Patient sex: M
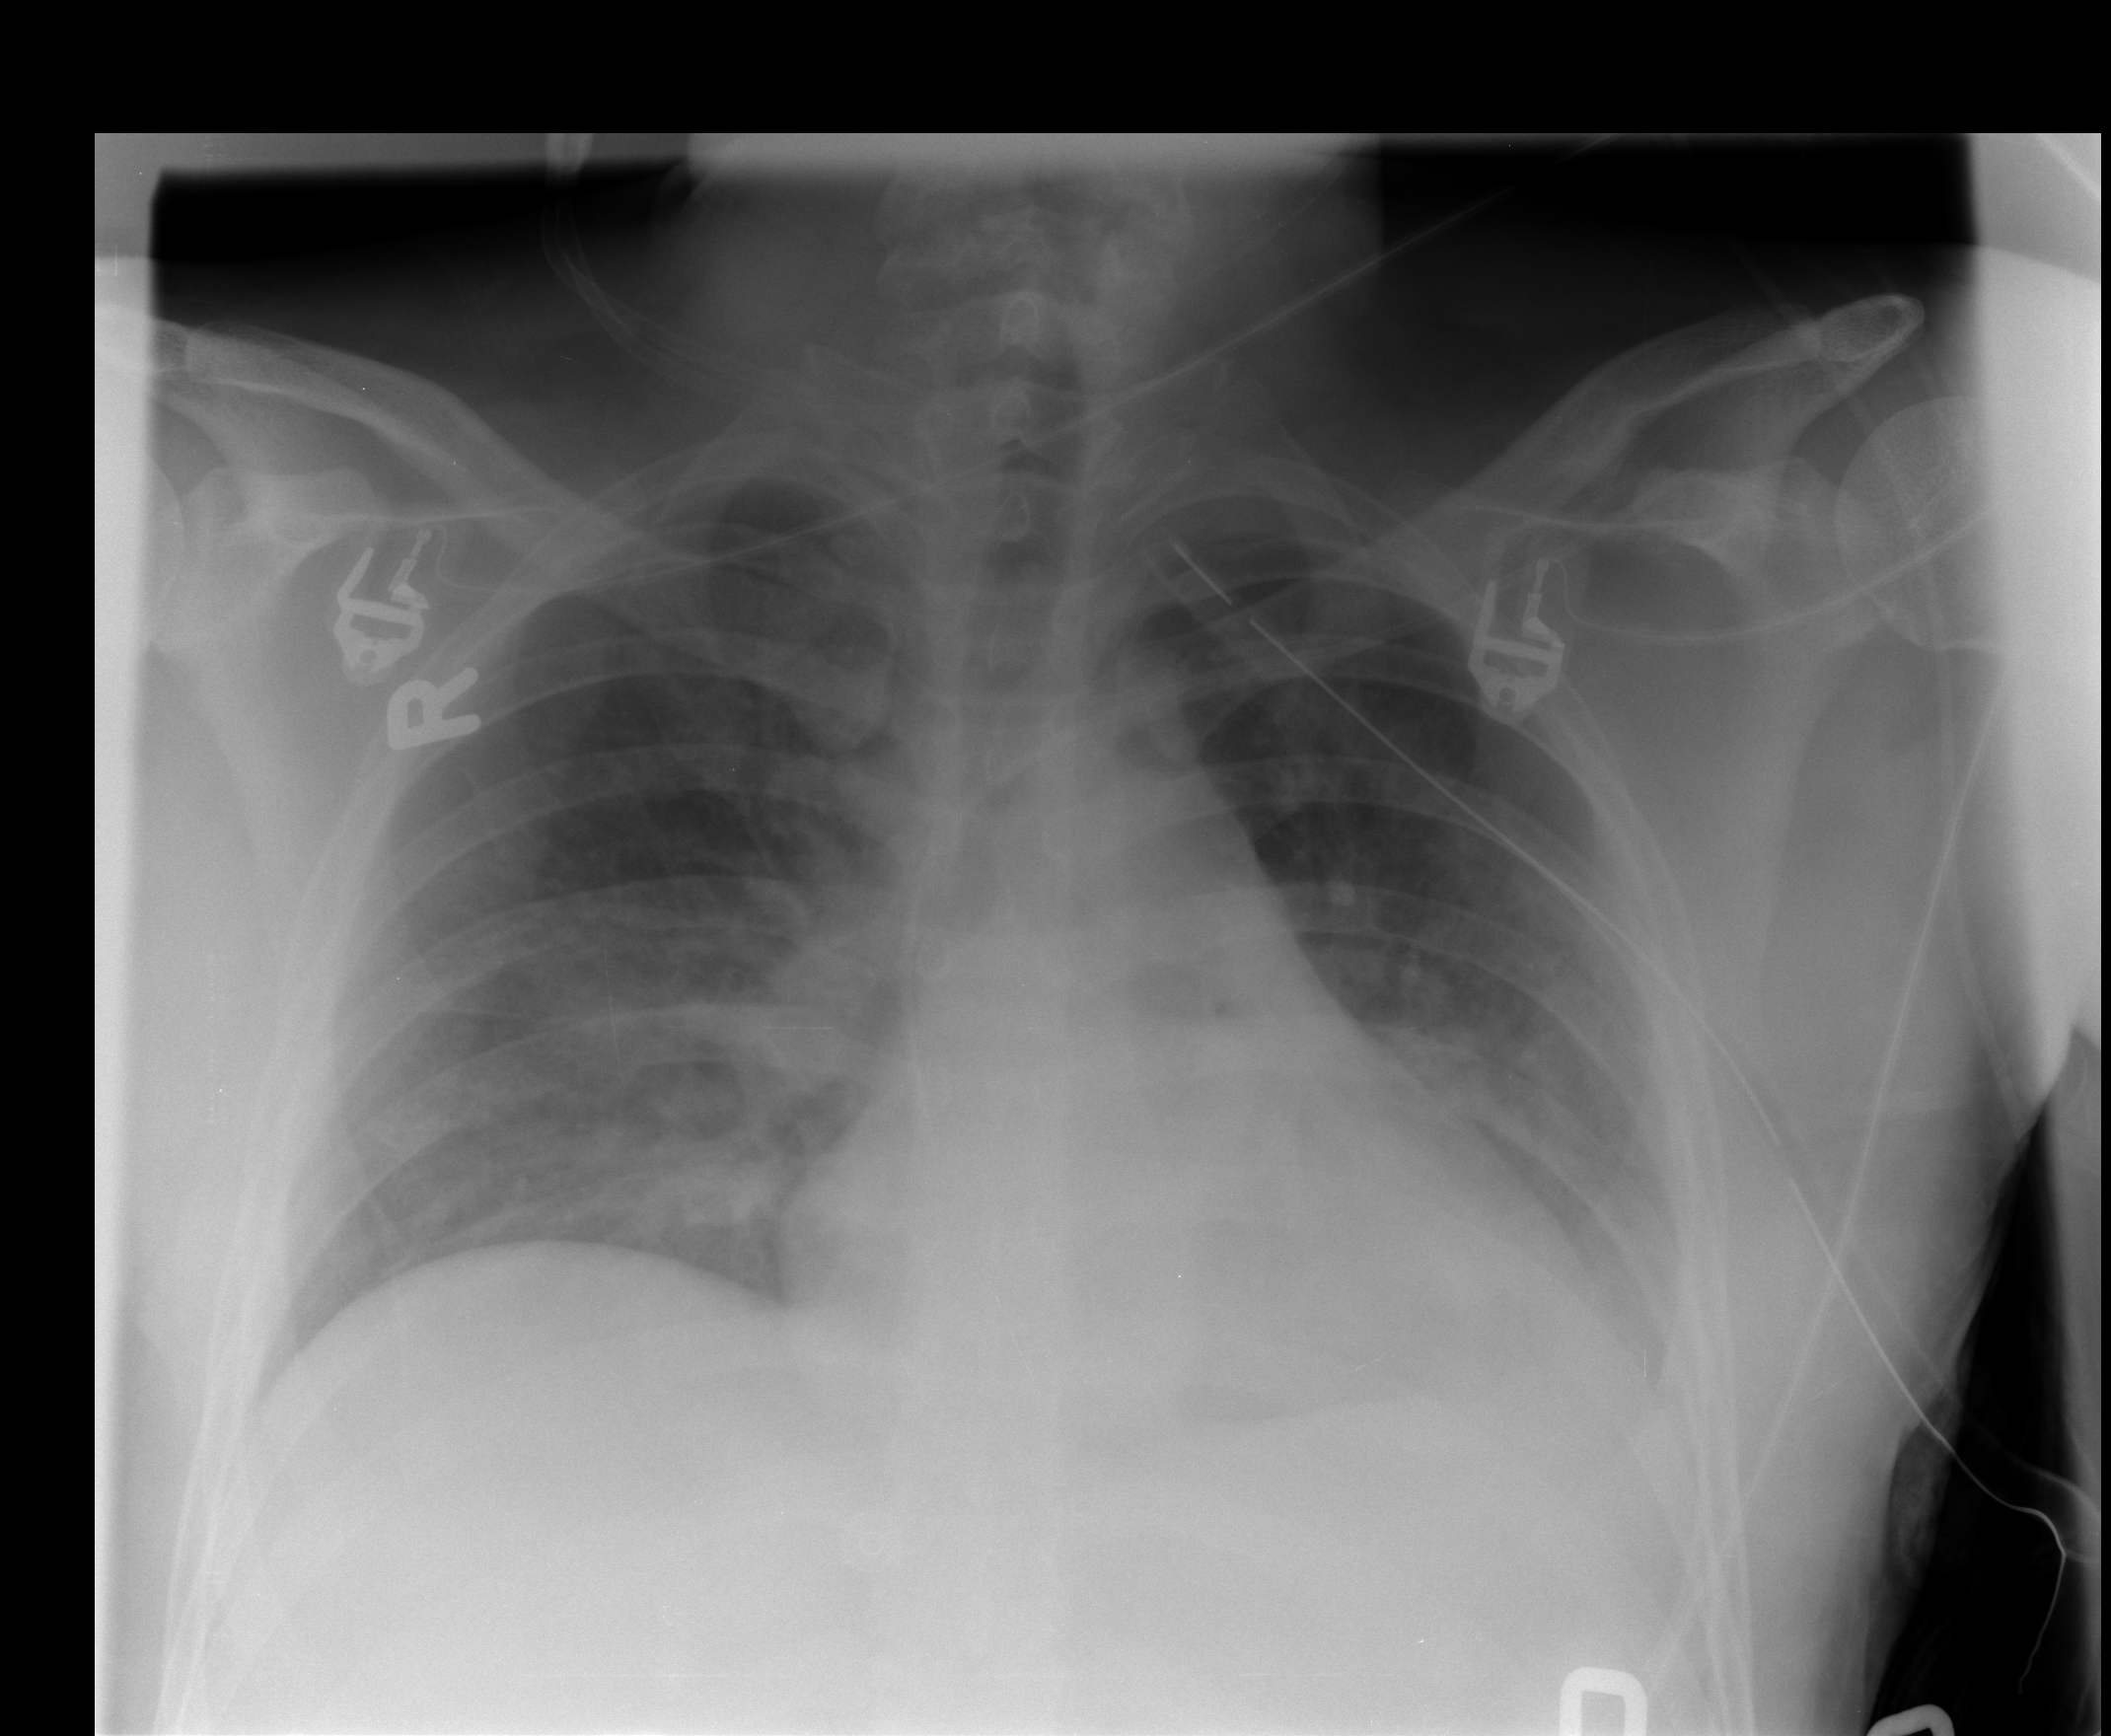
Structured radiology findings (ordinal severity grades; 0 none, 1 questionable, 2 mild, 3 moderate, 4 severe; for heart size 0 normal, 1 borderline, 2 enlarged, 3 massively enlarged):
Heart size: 0
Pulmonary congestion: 0
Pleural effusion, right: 0
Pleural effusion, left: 2
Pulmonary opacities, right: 0
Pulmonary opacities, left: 1
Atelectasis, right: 2
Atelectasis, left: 2